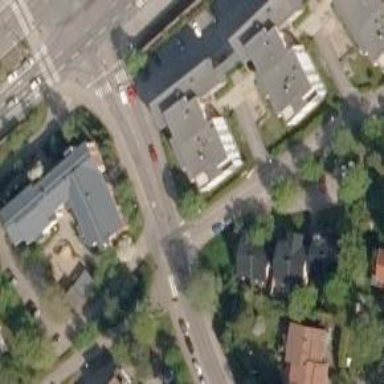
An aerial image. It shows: Footway with asphalt surface and crossing.